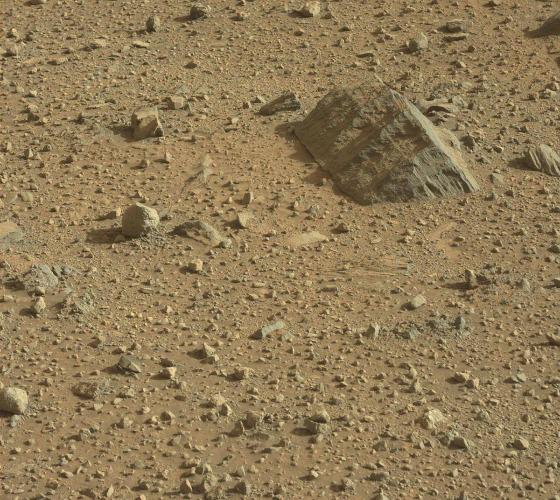
Terrain classes present: Bedrock, Gravel / Sand / Soil, Rock, Shadow